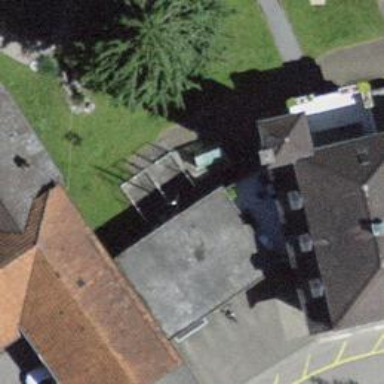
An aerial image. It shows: Garage.